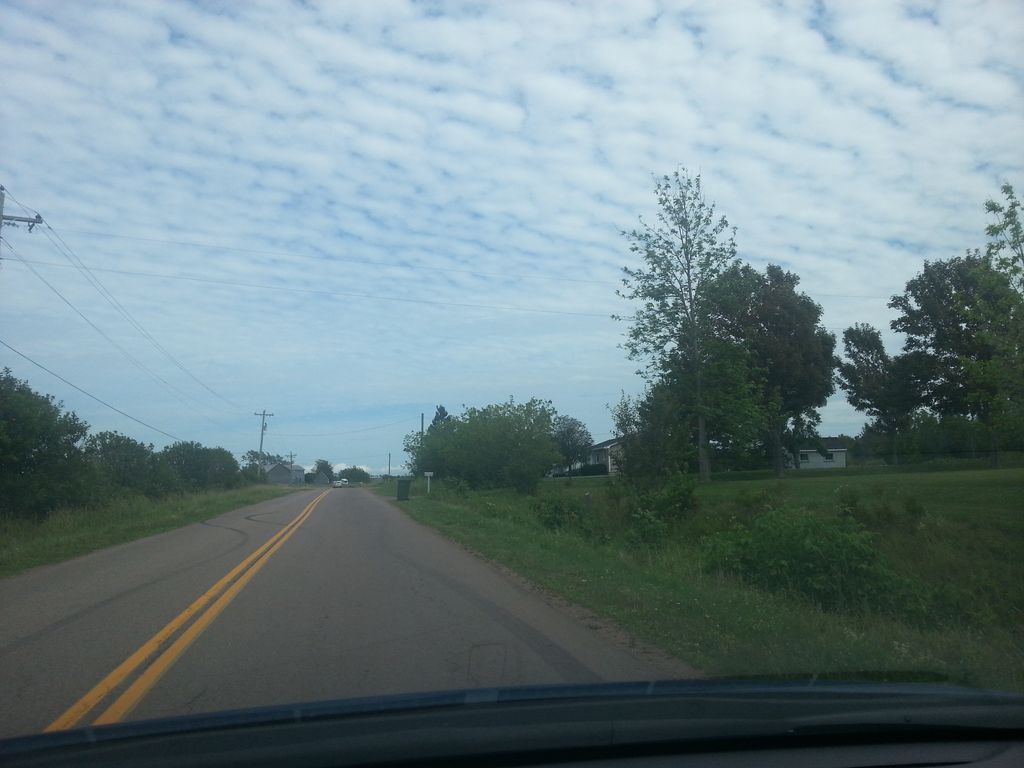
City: charlottetown